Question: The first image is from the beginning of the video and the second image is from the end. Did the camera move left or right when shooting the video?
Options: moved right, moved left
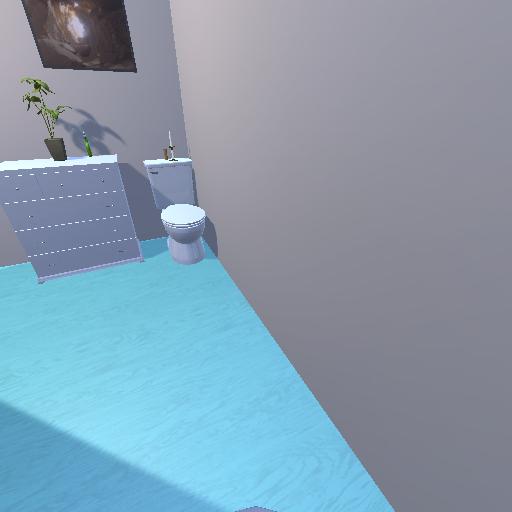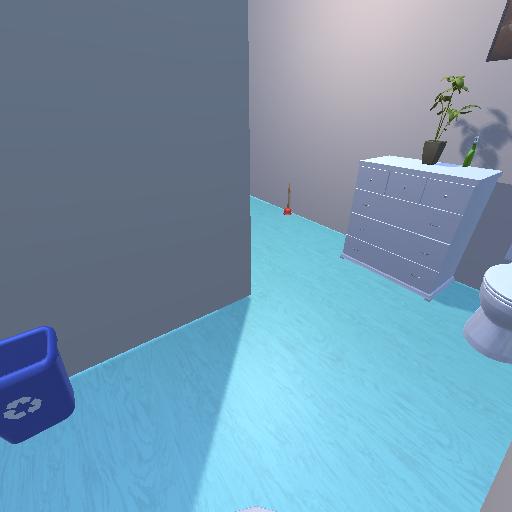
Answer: moved right